Aerial crown-view tile of a tropical tree (Barro Colorado Island, Panama), acquired 20240716:
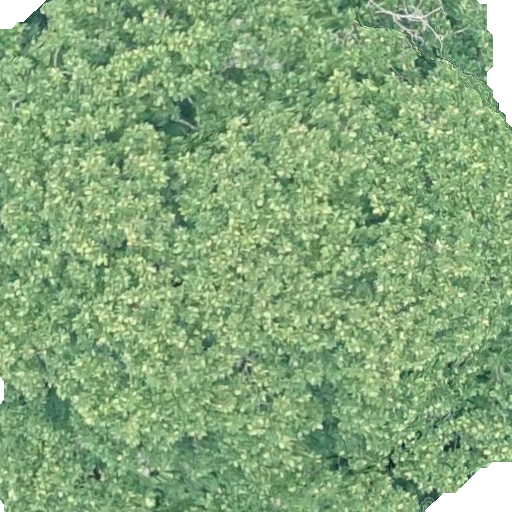
Species: Dipteryx oleifera
GBIF accepted scientific name: Dipteryx oleifera
Crown area: 536.738 m²